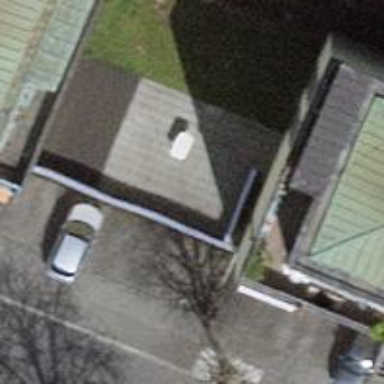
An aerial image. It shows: Garage.